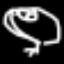
Label: frog